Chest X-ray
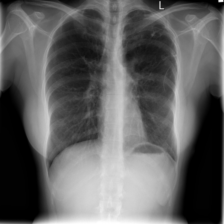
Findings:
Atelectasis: negative
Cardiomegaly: negative
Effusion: negative
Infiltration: negative
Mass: negative
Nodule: negative
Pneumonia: negative
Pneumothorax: positive
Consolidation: negative
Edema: negative
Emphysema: negative
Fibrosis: negative
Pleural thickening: negative
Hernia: negative